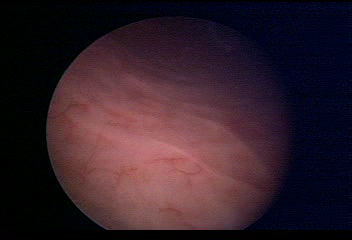
Modality: WLC
Class: Normal mucosa
Bladder cancer association: No